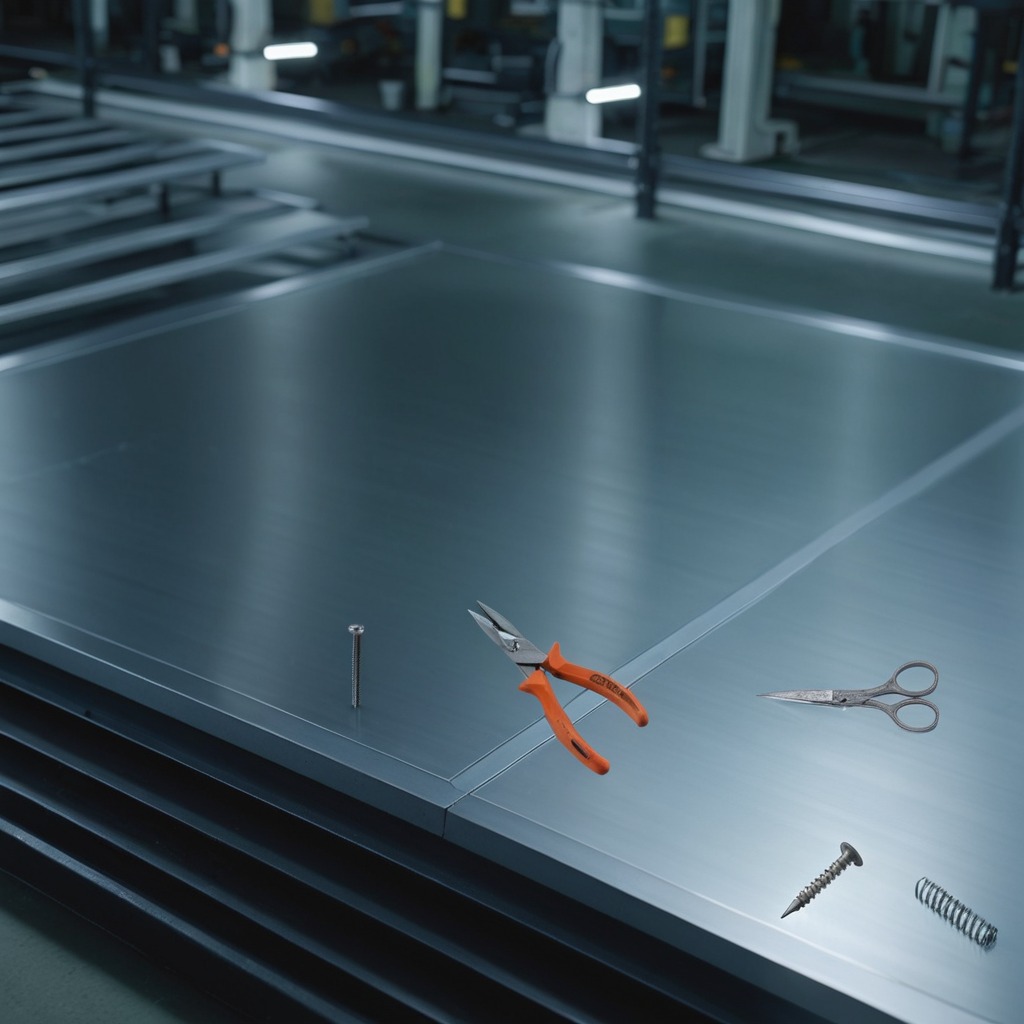
A metal machine screw, an iron nail, pliers, a coiled metal spring, and a pair of scissors are lying on a metal table in a machine shop under fluorescent lights.